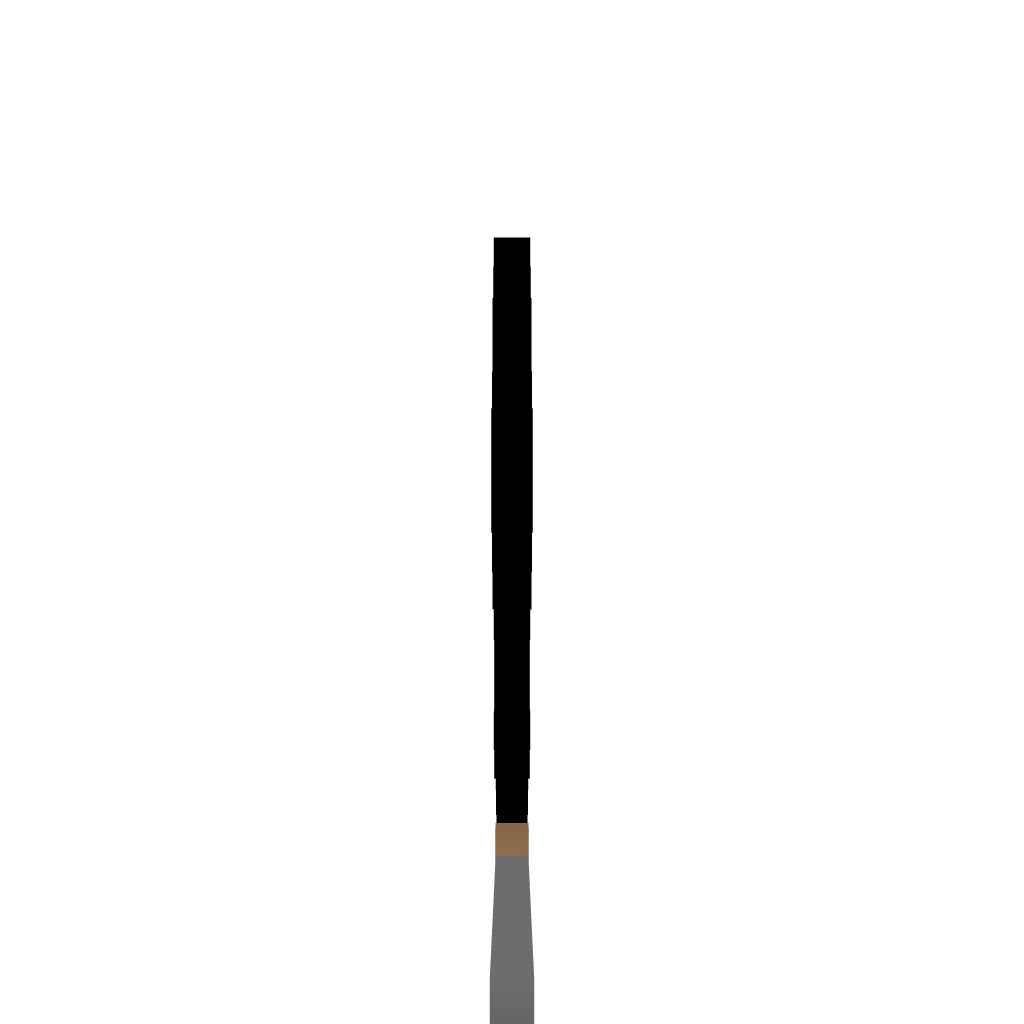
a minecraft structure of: Charmander Charmeleon and Charizard Pixel Art bad low quality